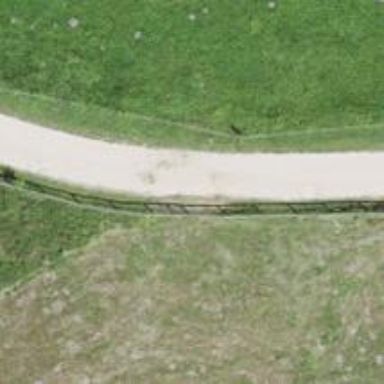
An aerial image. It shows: Track with fine gravel surface. The track type is grade3.